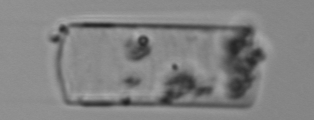
Label: Guinardia_flaccida